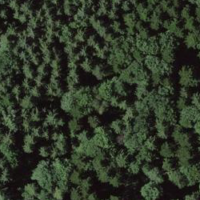
EUNIS habitat code: 44
Species observed at this site:
Geum rivale